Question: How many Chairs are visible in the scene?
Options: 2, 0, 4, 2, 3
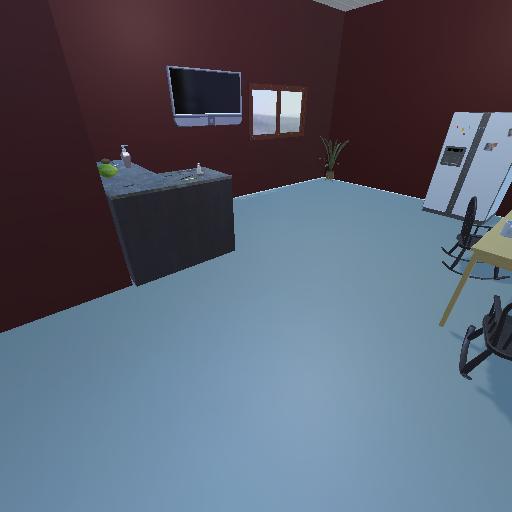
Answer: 2